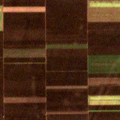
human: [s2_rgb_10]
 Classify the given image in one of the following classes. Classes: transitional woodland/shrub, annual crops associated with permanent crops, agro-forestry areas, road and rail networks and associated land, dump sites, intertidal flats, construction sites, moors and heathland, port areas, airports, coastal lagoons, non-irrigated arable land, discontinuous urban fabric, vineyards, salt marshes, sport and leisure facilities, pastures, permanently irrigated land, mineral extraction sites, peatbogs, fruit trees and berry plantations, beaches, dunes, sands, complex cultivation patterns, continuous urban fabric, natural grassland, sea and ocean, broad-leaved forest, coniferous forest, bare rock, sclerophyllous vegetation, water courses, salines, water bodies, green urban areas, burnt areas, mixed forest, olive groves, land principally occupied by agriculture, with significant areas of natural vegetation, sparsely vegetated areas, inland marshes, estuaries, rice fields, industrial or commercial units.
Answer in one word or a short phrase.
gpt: non-irrigated arable land